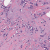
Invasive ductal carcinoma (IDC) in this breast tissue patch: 1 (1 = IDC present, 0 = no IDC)